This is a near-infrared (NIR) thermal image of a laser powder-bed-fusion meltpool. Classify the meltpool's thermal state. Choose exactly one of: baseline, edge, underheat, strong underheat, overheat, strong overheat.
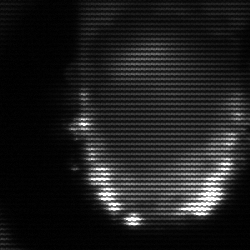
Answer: baseline